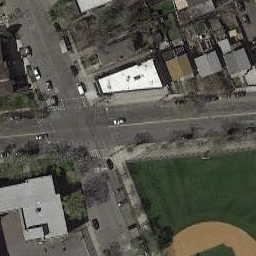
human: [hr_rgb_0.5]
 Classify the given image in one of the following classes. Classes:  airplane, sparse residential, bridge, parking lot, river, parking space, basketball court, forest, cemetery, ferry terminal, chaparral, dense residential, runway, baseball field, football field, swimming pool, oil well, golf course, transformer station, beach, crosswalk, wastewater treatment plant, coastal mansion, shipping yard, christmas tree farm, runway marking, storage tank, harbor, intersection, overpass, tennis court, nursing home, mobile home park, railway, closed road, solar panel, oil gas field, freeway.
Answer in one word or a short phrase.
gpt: intersection